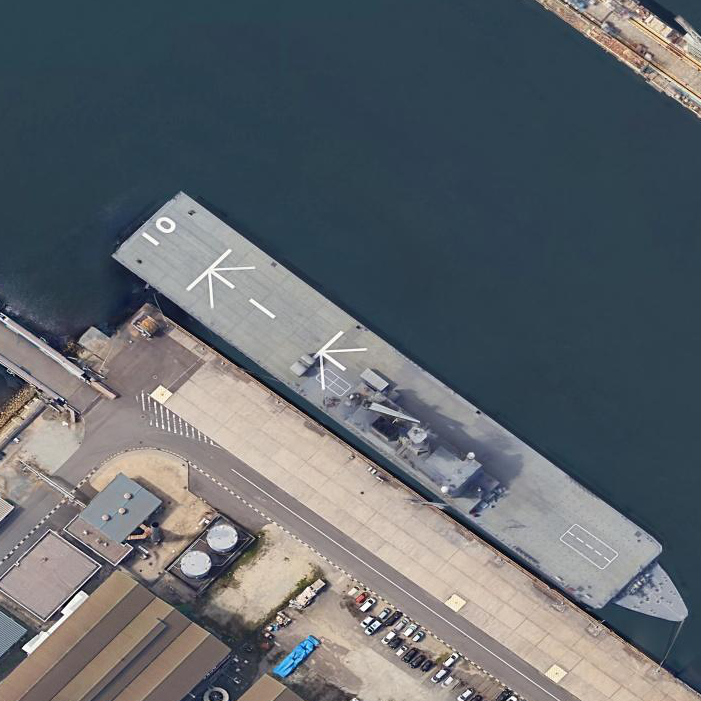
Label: Osumi-class_landing_ship